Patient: sex M, age 42
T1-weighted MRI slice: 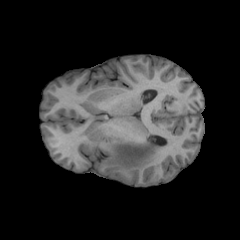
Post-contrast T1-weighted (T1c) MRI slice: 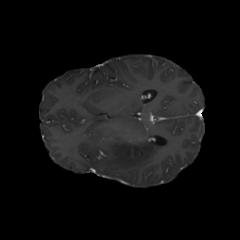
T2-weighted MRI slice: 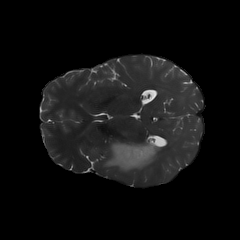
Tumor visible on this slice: yes
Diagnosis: Astrocytoma, IDH-mutant
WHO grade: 2